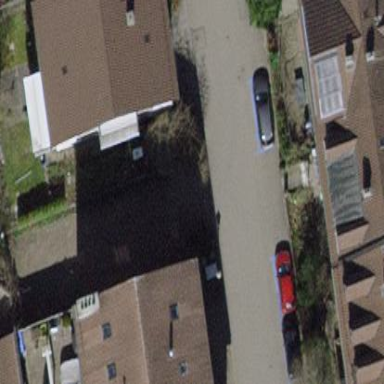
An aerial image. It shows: Apartments building with tiled roof.